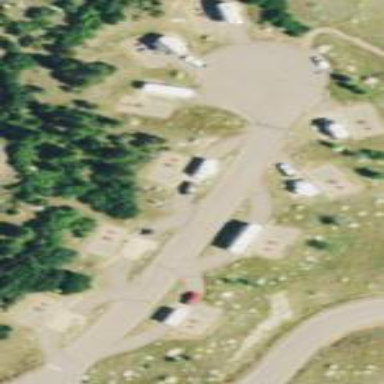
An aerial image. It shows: Caravan site for tourism.